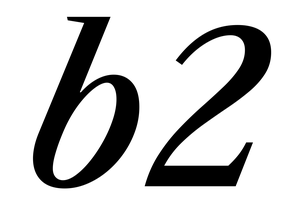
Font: LibreCaslonText-Italic_Medium_Italic